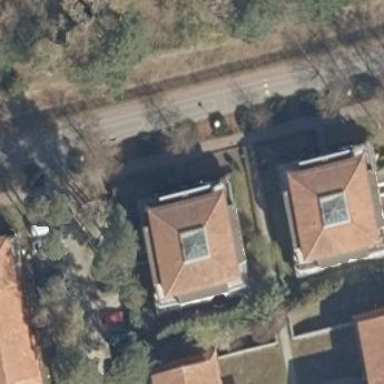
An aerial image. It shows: Apartment building with quadruple saltbox roof shape.